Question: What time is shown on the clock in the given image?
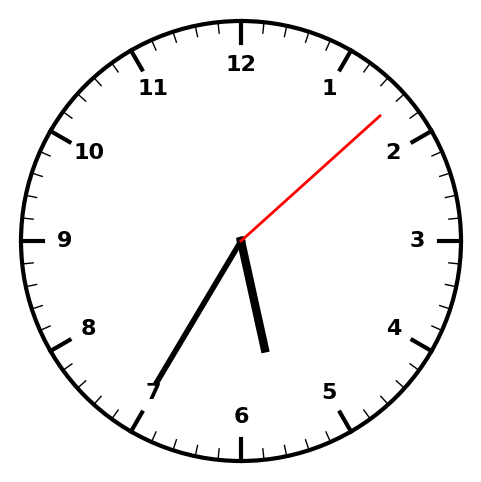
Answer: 05:35:08